Current action and preconditions to check: trajectory_clear

Your task: For each precondition in the list above, predict whether it will hold at this action.

Consider the current scene as observed from the mobile robot's camera, and analyze the predicted future states of all dynamic agents (e.g., people, animals, vehicles, or any moving entities) within the NEXT SECOND.

IMPORTANT: Only answer "very likely" if you are absolutely certain—based on strong, clear evidence—that a dynamic agent will violate the precondition in the predicted future state. Do NOT answer "very likely" for unlikely, ambiguous, or low-probability risks.

Ask yourself for each precondition: Is there a high probability, with clear and convincing evidence, that the predicted future states of any dynamic agent will interfere with the predicted future state of the currently executing action within the NEXT SECOND, causing that precondition to fail?

Assess the risk level based on these predictions. Use "likely" or "very likely" if motions create a clear risk of interference.

Use "neutral" or "improbable" if agents are nearby but their predicted paths are clearly diverging or non-conflicting.

Failure Risk Categories: "very improbable", "improbable", "neutral", "likely", "very likely"

Answer Format: Output ONLY the probability_of_failure value from these categories: "very improbable", "improbable", "neutral", "likely", "very likely"

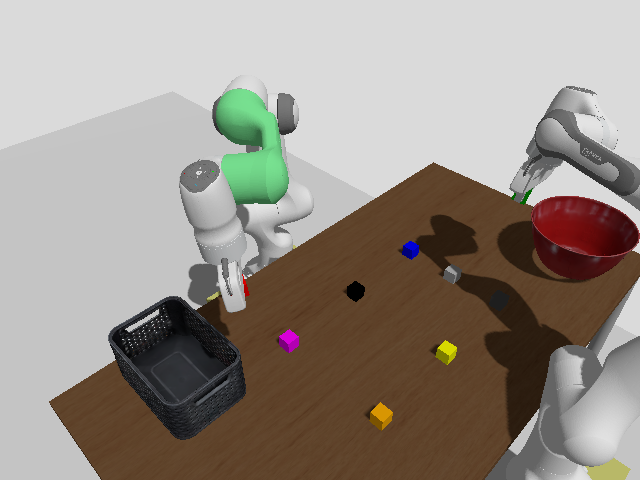

Answer: very improbable